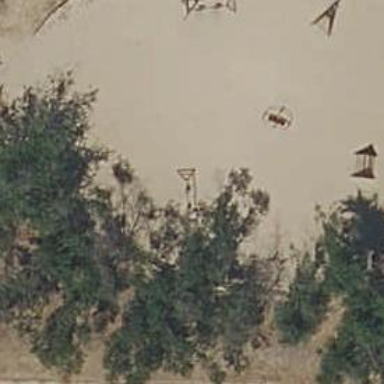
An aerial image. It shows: Playground area for leisure land.